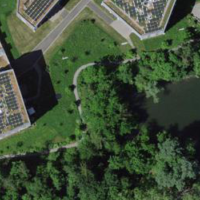
EUNIS habitat code: 53
Species observed at this site:
Sorbus aucuparia
Corylus avellana
Fagus sylvatica
Alcedo atthis
Arum maculatum
Picea abies
Fringilla coelebs
Bistorta officinalis
Columba palumbus
Pararge aegeria
Acer campestre
Vanessa atalanta
Pieris napi
Polygonia c-album
Hedera helix
Cornus sanguinea